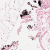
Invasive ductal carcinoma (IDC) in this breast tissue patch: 0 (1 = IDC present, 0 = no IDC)